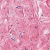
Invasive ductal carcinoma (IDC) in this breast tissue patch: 0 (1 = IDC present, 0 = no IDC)